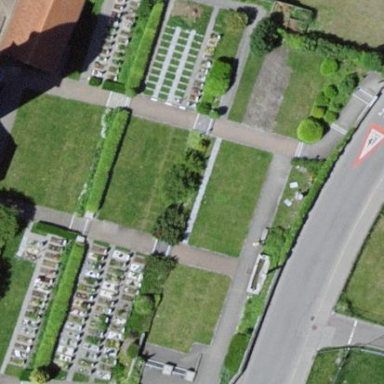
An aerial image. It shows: Grave yard.